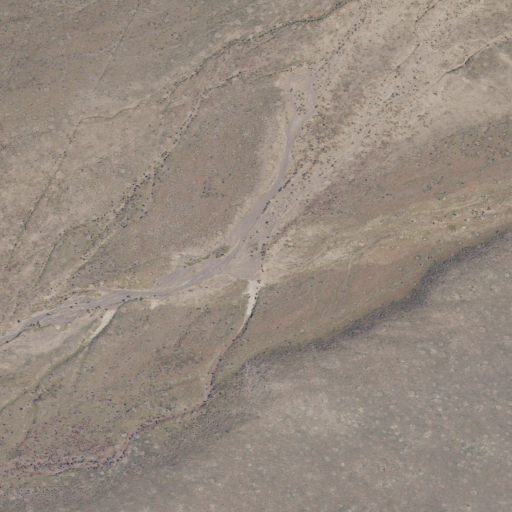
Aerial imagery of valley in Utah named Long Hollow containing only shrub